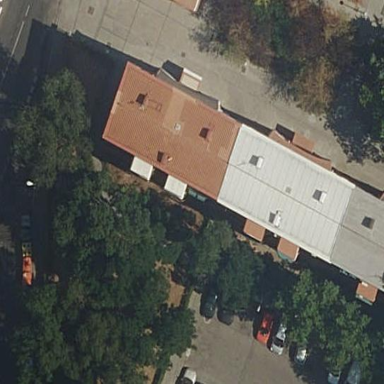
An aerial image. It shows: Hipped-roof building with apartments.